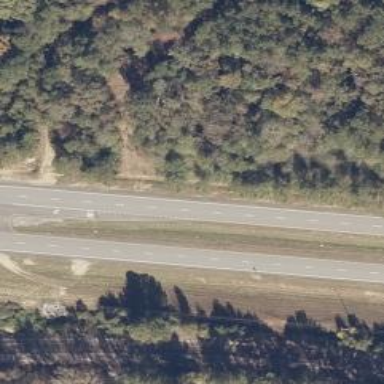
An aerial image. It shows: Primary highway with asphalt surface. It is dual carriageway.